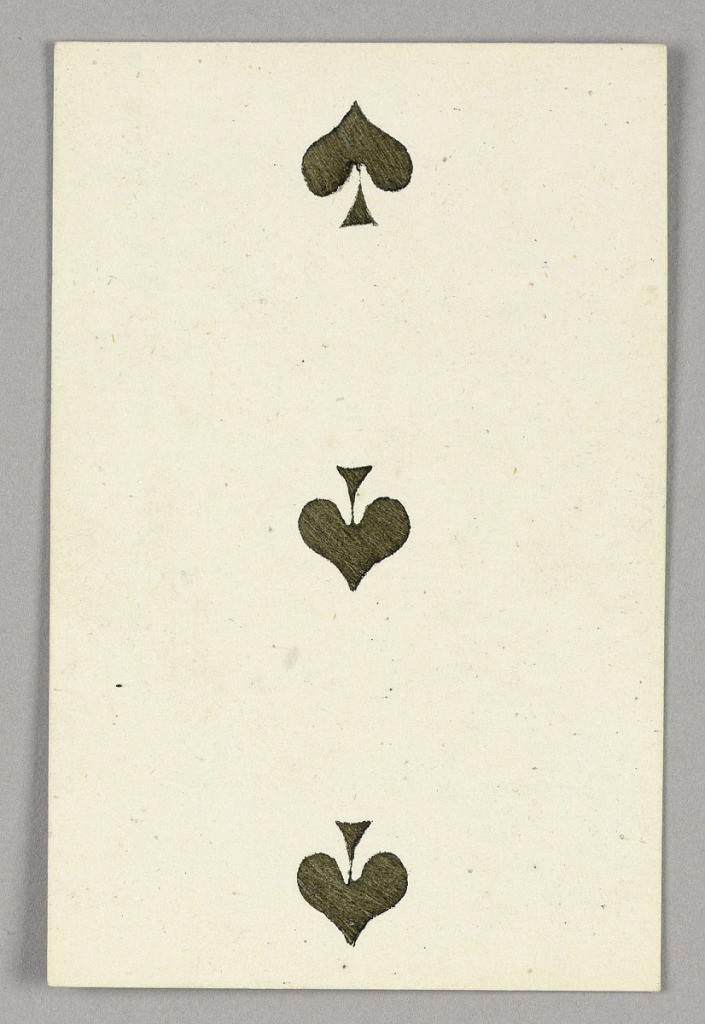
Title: Three of Spades from Set of "Jeu Imperial–Second Empire–Napoleon III" Playing Cards
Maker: B.P. Grimaud, Paris, France
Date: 1858
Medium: Lithograph on glazed paper
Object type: Playing Card
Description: Three of Spades from Set of "Jeu Imperial-Second Empire-Napoleon III" Playing Cards.